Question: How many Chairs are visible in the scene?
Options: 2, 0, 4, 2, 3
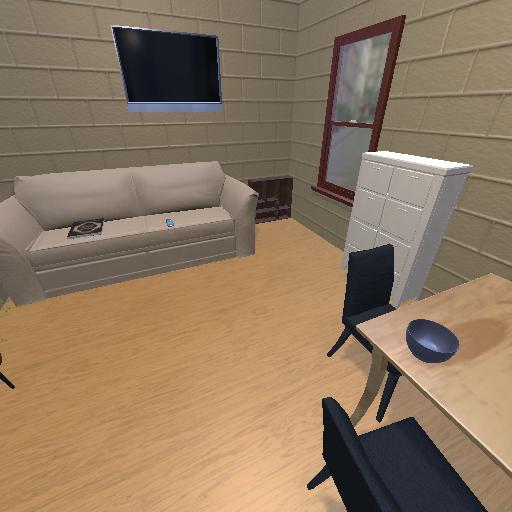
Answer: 2